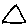
Label: triangle